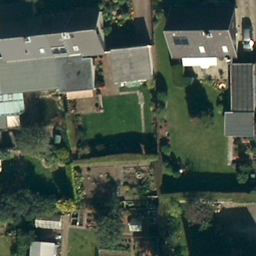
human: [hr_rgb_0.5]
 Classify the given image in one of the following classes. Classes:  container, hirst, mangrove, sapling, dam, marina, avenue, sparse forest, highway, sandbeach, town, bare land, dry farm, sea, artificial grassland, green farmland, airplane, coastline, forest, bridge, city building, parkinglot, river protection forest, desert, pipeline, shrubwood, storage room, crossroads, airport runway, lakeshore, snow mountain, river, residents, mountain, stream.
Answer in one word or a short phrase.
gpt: residents